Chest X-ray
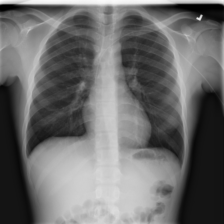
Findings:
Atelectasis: negative
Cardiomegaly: negative
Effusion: negative
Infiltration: negative
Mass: negative
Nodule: negative
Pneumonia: negative
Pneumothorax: negative
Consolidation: negative
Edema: negative
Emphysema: negative
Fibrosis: negative
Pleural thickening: negative
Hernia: negative